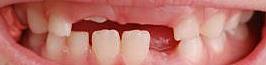
Condition: hypodontia